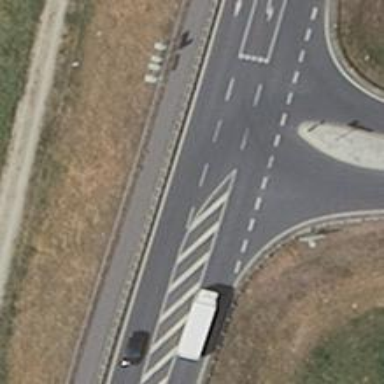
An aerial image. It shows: Secondary road with asphalt surface.